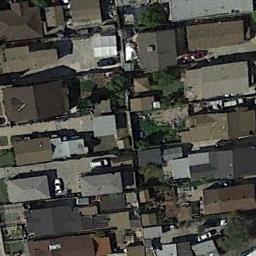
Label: dense_residential